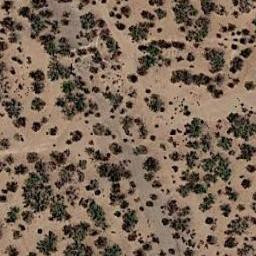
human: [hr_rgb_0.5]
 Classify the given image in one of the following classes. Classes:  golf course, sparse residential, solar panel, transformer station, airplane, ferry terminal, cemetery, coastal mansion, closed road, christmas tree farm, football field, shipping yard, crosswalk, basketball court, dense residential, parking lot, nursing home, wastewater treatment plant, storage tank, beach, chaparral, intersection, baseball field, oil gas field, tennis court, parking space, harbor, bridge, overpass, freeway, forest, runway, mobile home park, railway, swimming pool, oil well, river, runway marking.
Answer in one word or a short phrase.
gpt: chaparral